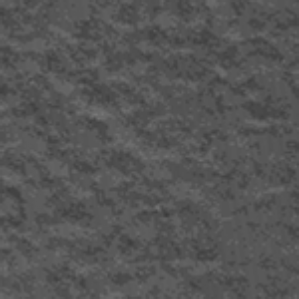
Label: frost